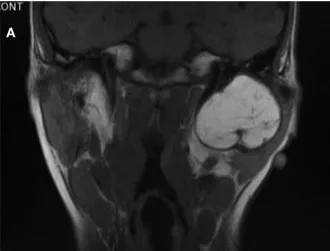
T1-weighted coronal MRI image.
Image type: radiology (mri)